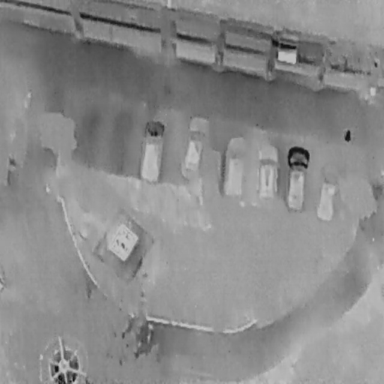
There are seven objects shown in the infrared image, including a Person, and six Cars.